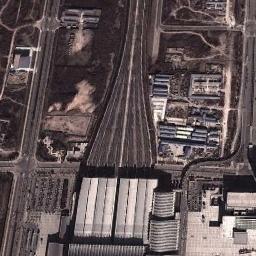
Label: railway_station